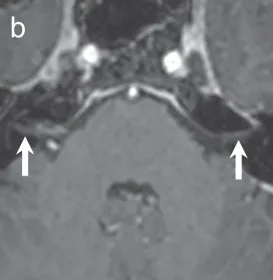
MRI brain and spine, 12 months following treatment with olaparib. C; Sagittal T1-weight MRI of the spine, post contrast, shows minimal enhancement anterior to the thoracic spinal cord (arrowhead) and subtle enhancement within the cauda equina nerve roots (arrow).
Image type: radiology (mri)